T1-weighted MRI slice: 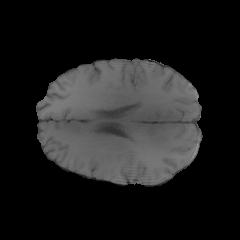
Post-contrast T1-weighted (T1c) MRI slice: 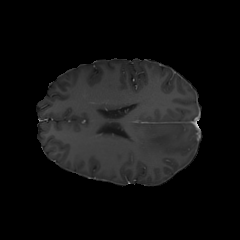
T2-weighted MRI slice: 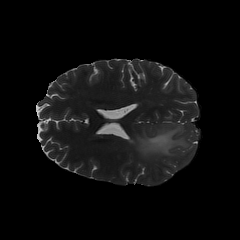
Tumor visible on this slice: yes